Question: i'm new to web service and i'm trying to do a project using jax-rs rest and spring in eclipse.
I use java 1.8 but eclipse shows me an error that jax-rs 2.0 requires java 1.6 or newer error and my project won't work
This is the project explorer and error's screenshot. I tried to google it but can't get any english solutions

Edit : It seems like the screenshot's quality is low if i try to display it so here is the imgur link for the screenshot for better quality
<URL>
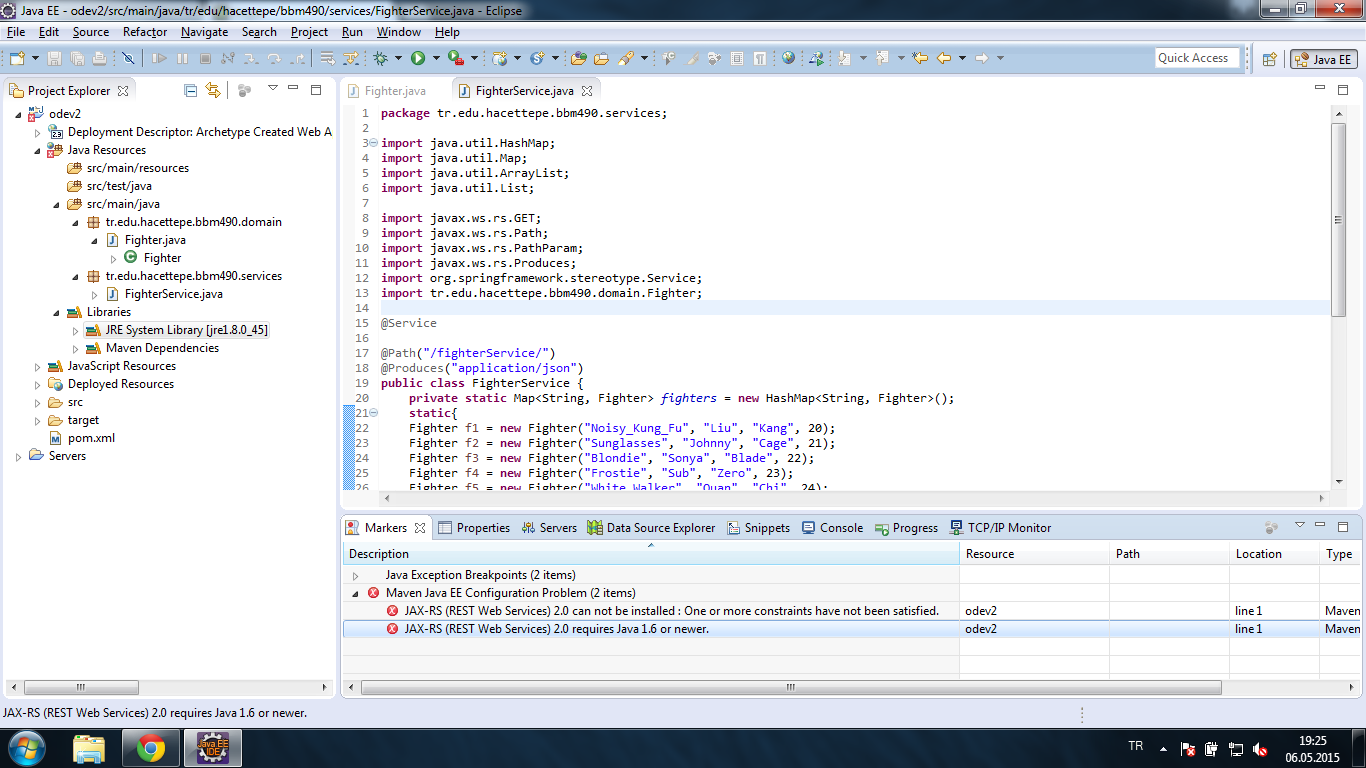
Answer: Maven projects come with a bunch of plugins applied implicitly to the build. One of them being the 'maven-compiler-plugin'. Unfortunately the Java version for the plugin defaults to 1.5. Most Maven project you see will override the Java version simply by declaring the plugin (in your pom.xml file) and configuring the Java version
'''
<build>
<plugins>
<plugin>
<groupId>org.apache.maven.plugins</groupId>
<artifactId>maven-compiler-plugin</artifactId>
<version>3.1</version>
<configuration>
<source>1.8</source>
<target>1.8</target>
</configuration>
</plugin>
</plugins>
</build>
'''
Eclipse (with m2e plugin) will set the compiler compliance level to the setting in the plugin. You can view this by going to
> Right click on the project -> properties -> Java Compiler -> Look at compliance level
### UPDATE
Instead of the above compiler plugin configuration, you can also simply just do
'''
<properties>
<maven.compiler.source>1.8</maven.compiler.source>
<maven.compiler.target>1.8</maven.compiler.target>
</properties>
'''
The default plugin configuration will look for these properties. It's a lot less verbose than re-declaring the plugin.
After adding the properties or the compiler plugin to your pom.xml, you might need to update the project. See <URL>.